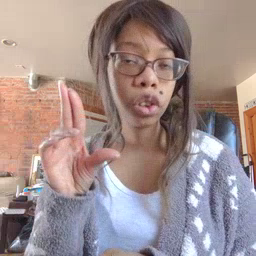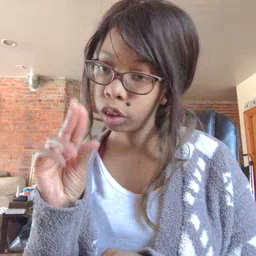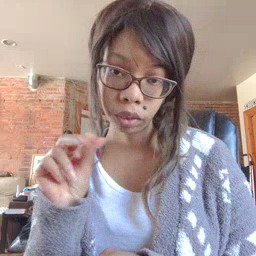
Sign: no